Field crop: maize
Growth stage: 2
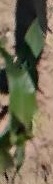
Species: maize